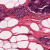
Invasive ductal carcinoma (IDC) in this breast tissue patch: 0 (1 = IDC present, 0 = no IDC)